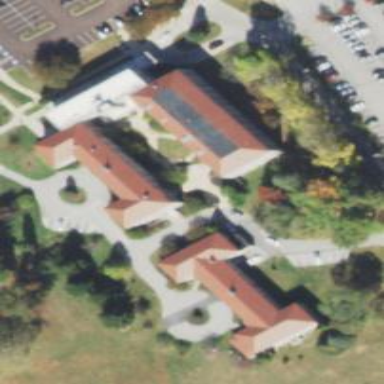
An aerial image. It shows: Dormitory building.